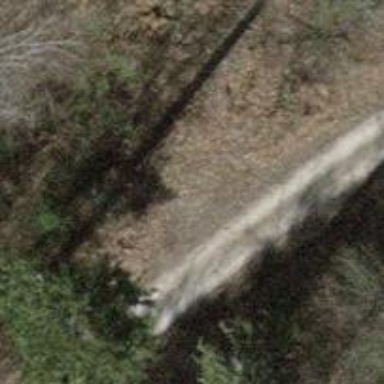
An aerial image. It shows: Pebblestone track with grade2 quality.